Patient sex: M
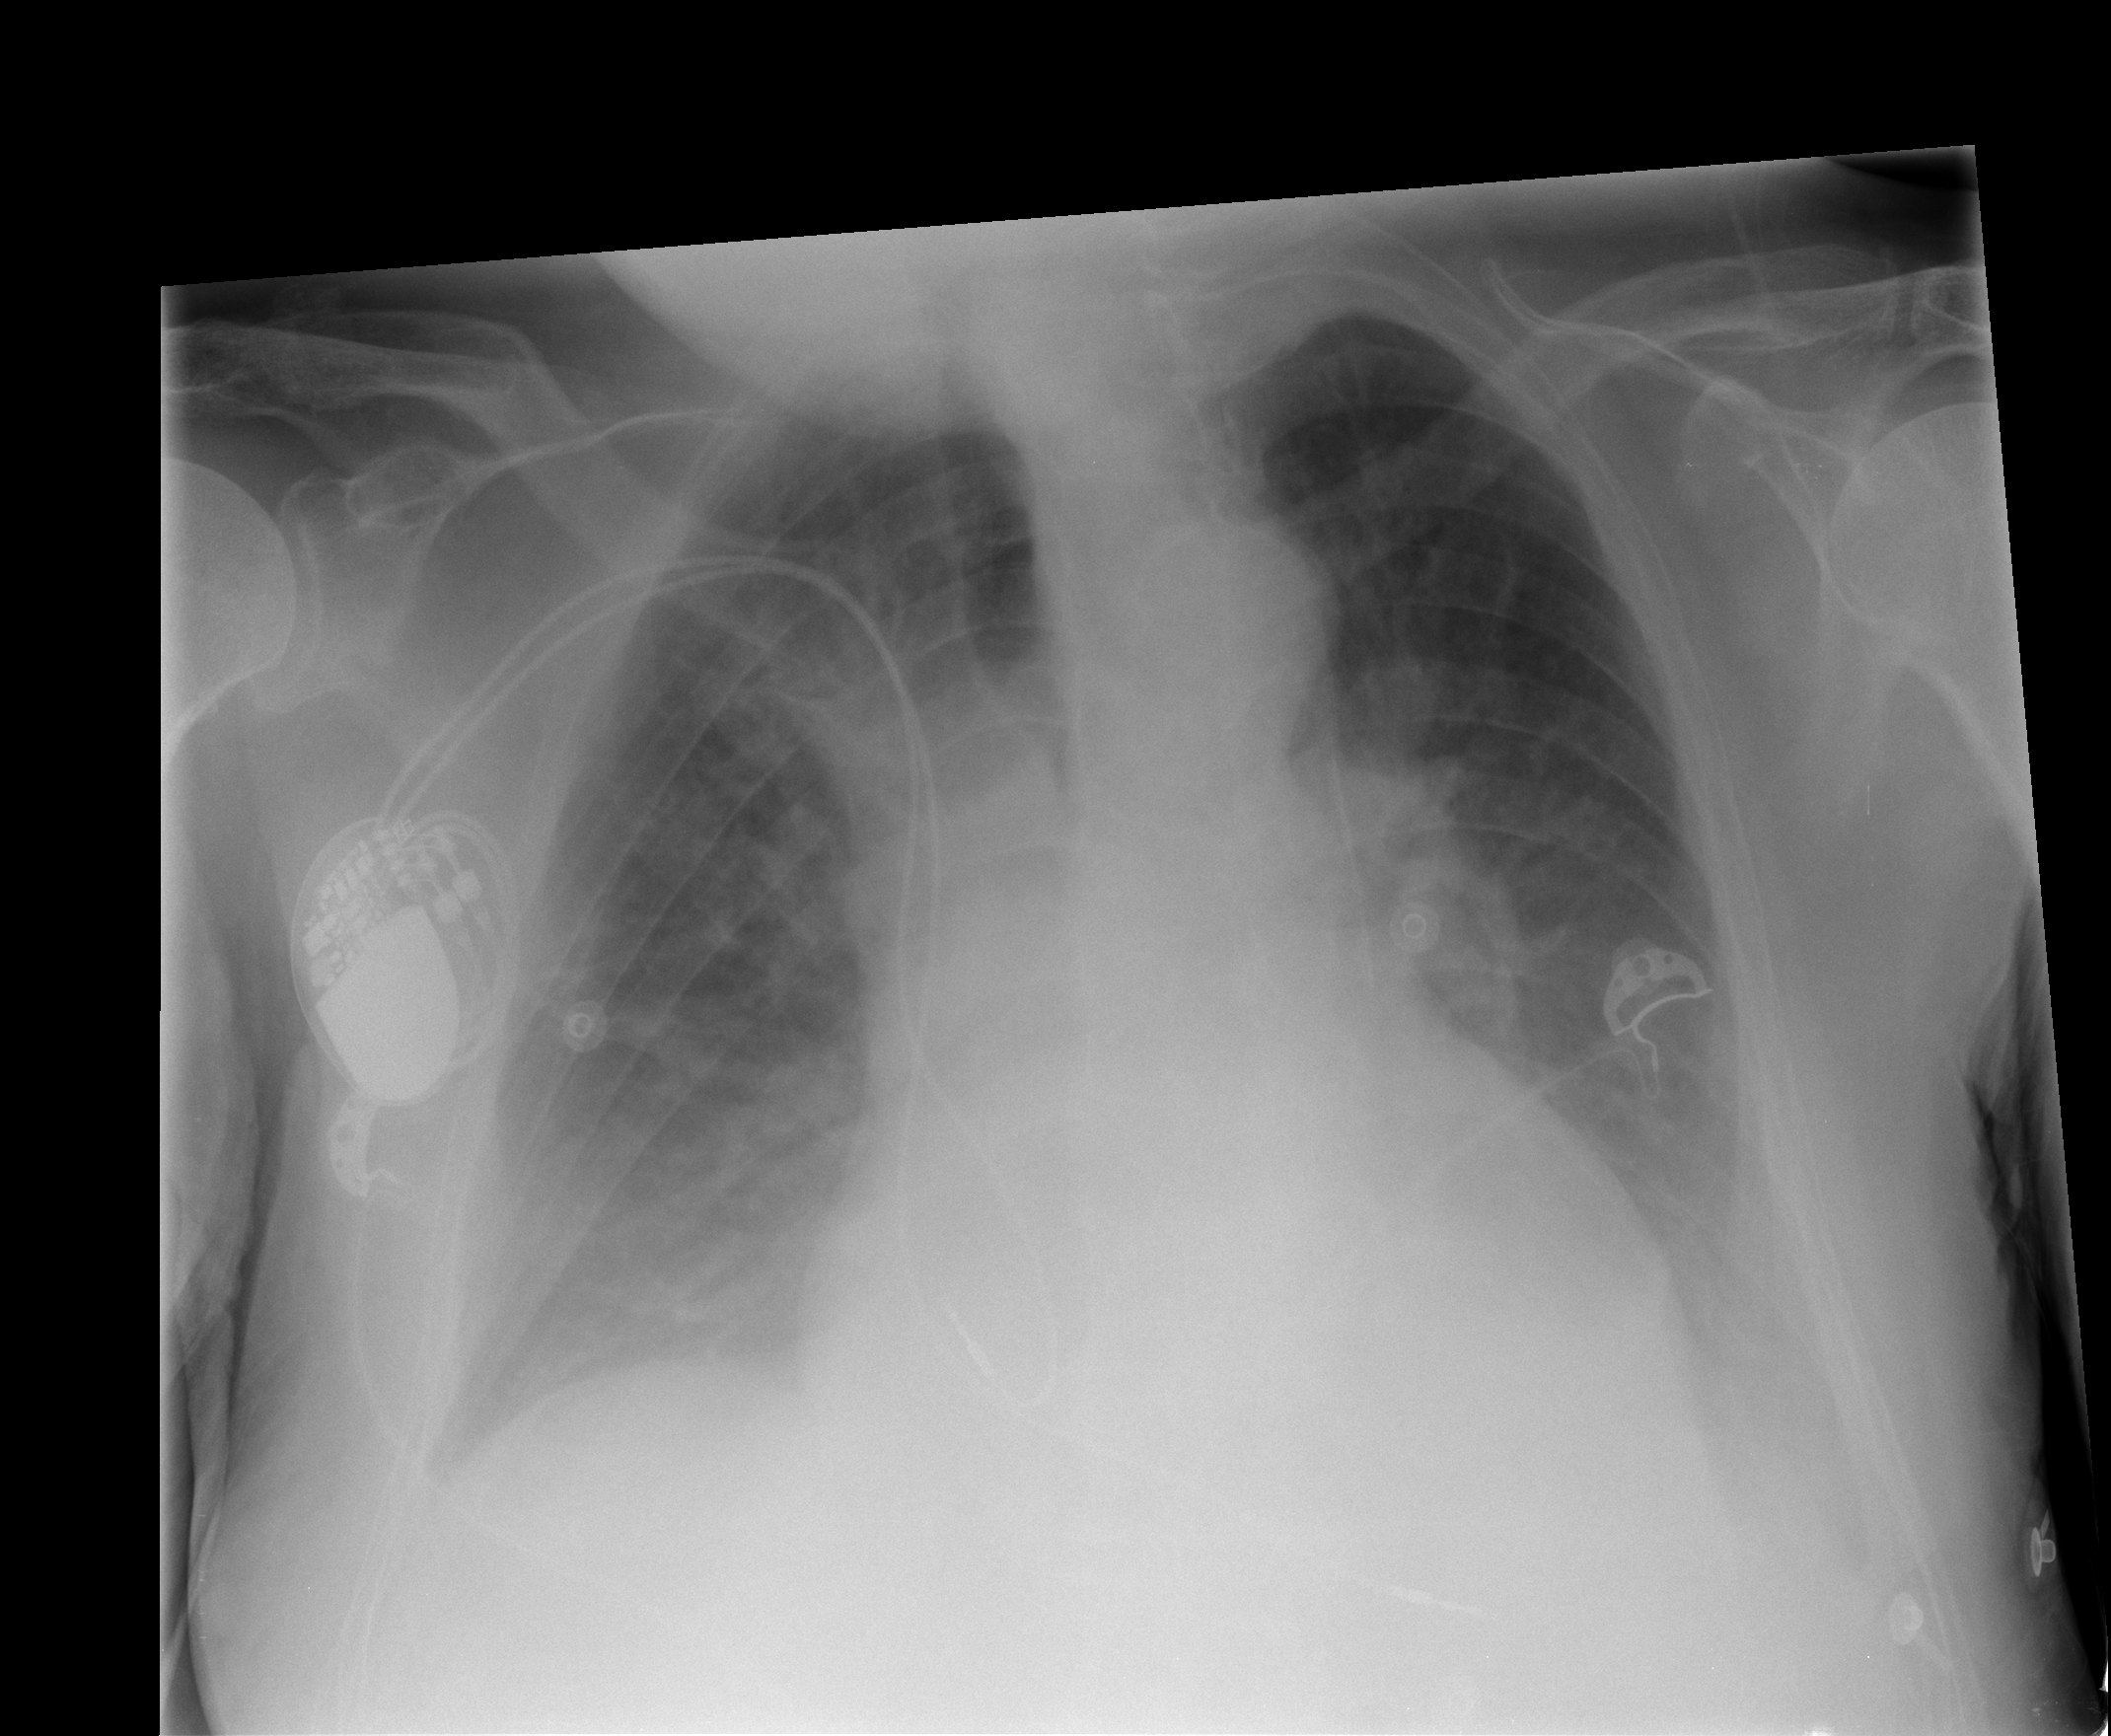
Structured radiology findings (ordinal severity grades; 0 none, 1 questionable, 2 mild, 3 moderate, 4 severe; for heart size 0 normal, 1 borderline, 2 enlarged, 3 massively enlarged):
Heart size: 2
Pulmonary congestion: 2
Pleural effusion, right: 0
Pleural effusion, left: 2
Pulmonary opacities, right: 2
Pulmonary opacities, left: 2
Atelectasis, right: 0
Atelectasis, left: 2